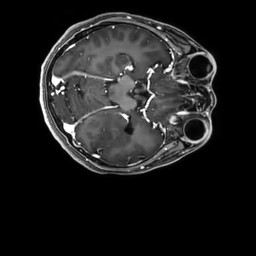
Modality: T1w
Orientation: axial
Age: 43
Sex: female
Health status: ill
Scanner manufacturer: philips
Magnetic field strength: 3 T
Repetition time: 0.0082 s
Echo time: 0.003793 s